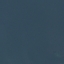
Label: SeaLake